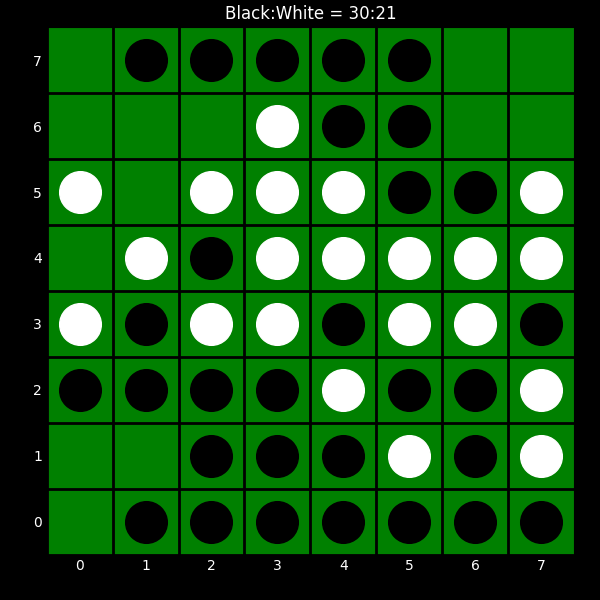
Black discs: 30
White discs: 21